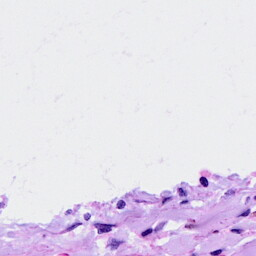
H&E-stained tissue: Ovarian